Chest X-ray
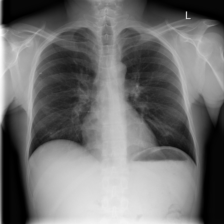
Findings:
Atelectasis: negative
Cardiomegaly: negative
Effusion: negative
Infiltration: negative
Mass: negative
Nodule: negative
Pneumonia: negative
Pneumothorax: negative
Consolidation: negative
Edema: negative
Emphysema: negative
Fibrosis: negative
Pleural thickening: negative
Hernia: negative